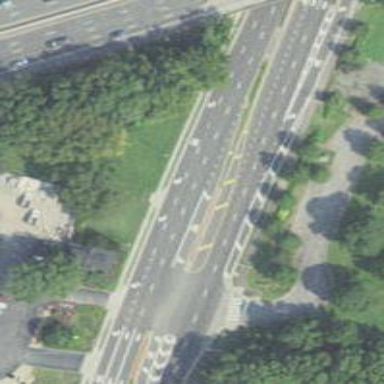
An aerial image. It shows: Primary highway.